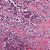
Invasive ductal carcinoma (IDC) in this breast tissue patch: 0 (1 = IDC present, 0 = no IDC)